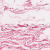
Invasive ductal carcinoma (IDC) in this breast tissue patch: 0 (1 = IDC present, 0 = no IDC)